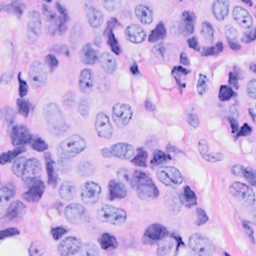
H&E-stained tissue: Breast